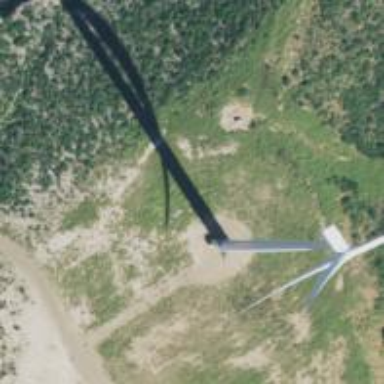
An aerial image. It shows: Wind generator powered by wind. The generator type is horizontal axis and it uses wind turbines.